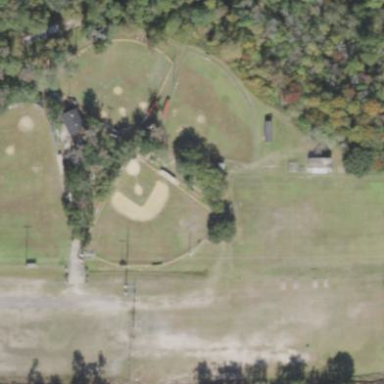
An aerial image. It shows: Baseball pitch for leisure land activities.